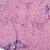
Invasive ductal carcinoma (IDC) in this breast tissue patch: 0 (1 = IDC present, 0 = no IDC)